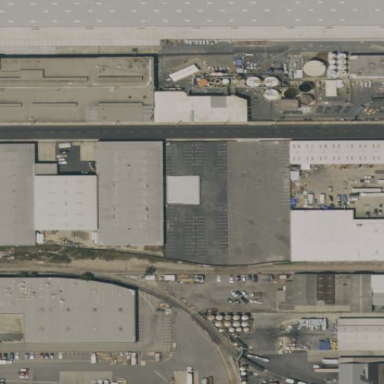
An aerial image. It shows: Warehouse.